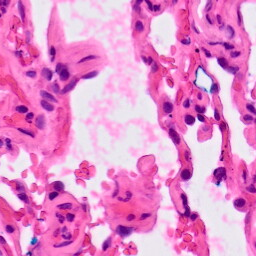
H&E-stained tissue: Lung